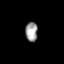
Tissue: skin
Cell type: Fibroblasts
Senescence score: 0.7231
Nuclear area (px): 232
Mean DAPI intensity: 158.267